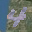
Label: 4